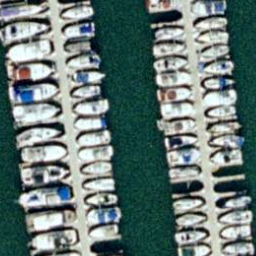
Label: harbor